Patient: sex M, age 49
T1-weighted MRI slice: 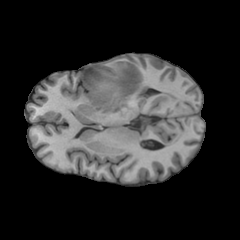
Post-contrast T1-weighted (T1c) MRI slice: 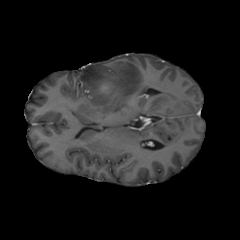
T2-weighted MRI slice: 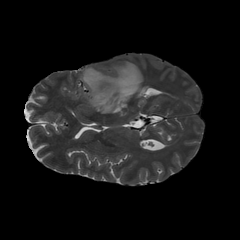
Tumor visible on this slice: yes
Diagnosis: Glioblastoma, IDH-wildtype
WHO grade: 4